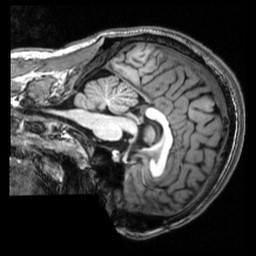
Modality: T1w
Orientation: sagittal
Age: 22
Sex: male
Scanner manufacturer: siemens
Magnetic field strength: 3 T
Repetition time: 2.53 s
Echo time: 0.00339 s